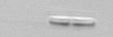
Label: pennate